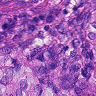
Metastatic tissue present: yes